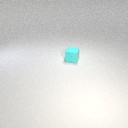
small cyan rubber cube